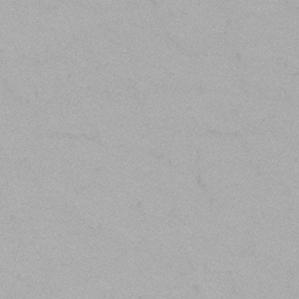
Label: frost